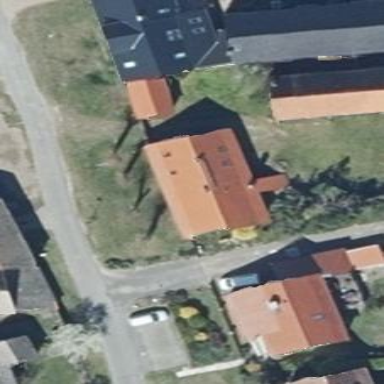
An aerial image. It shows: House with flat red roof.